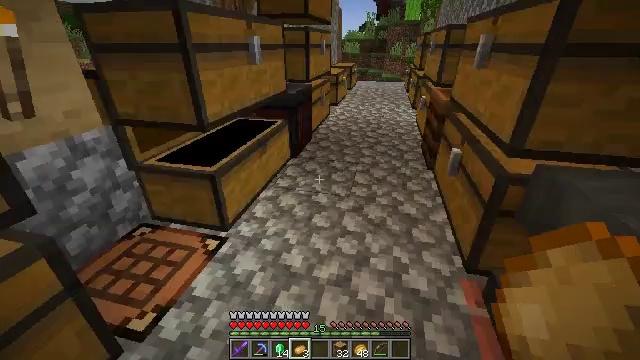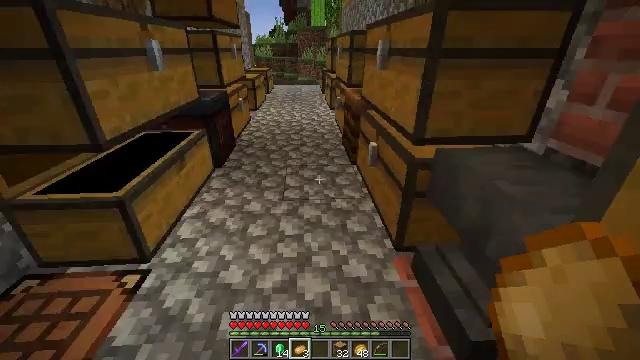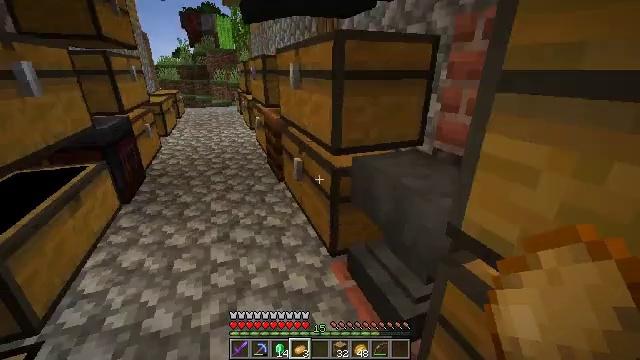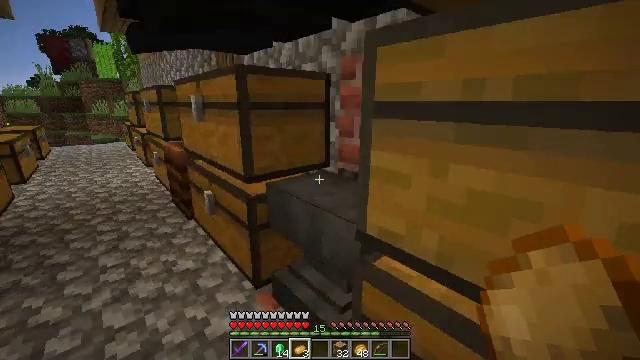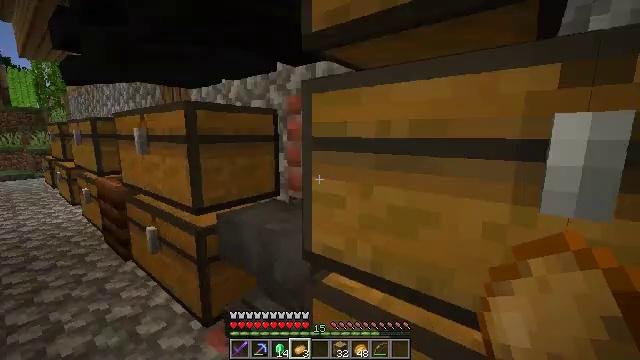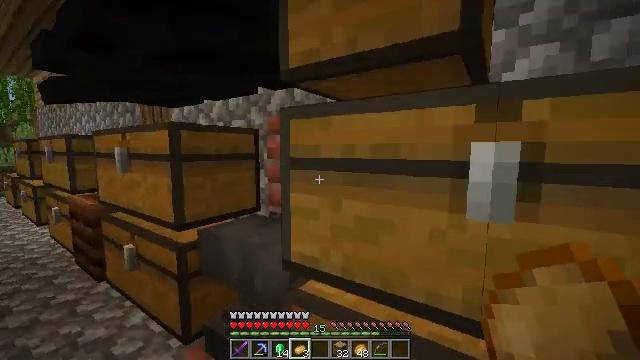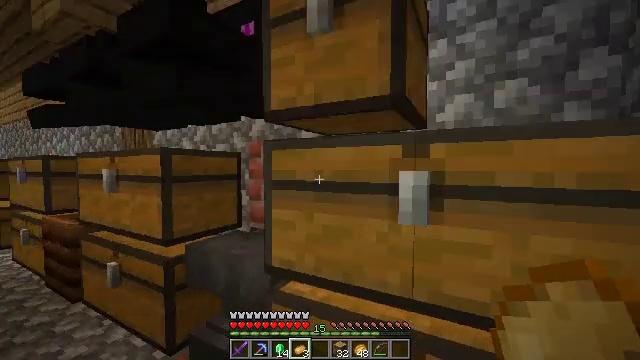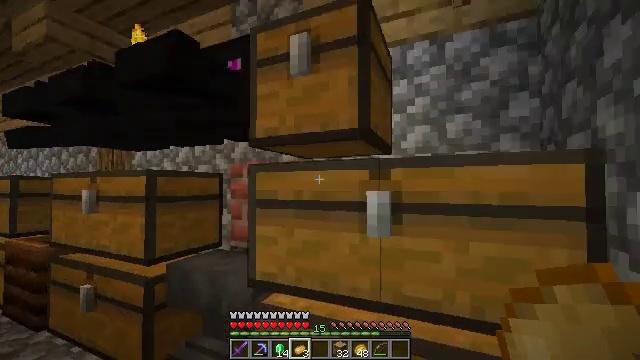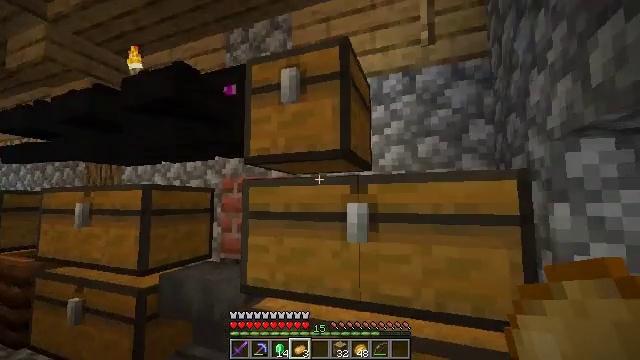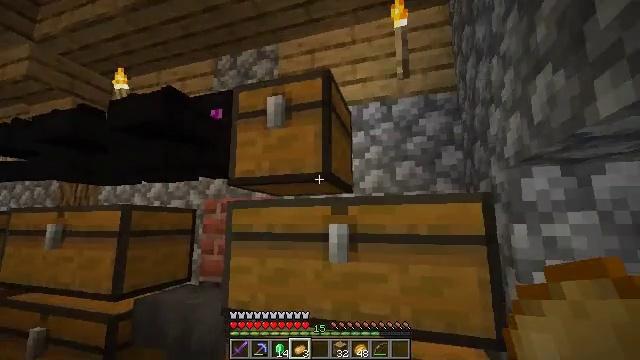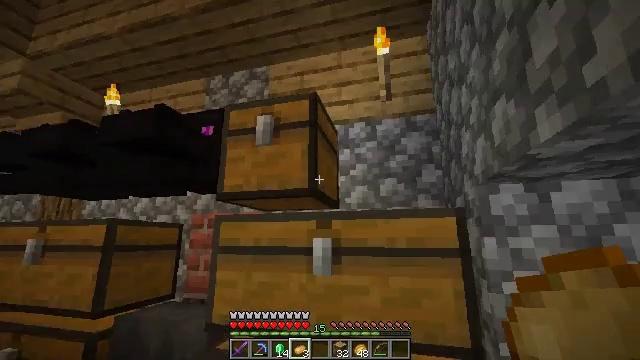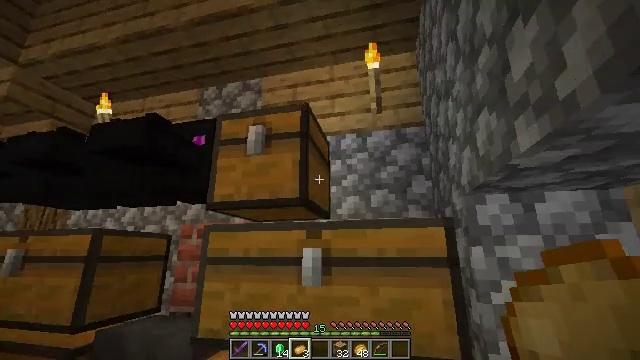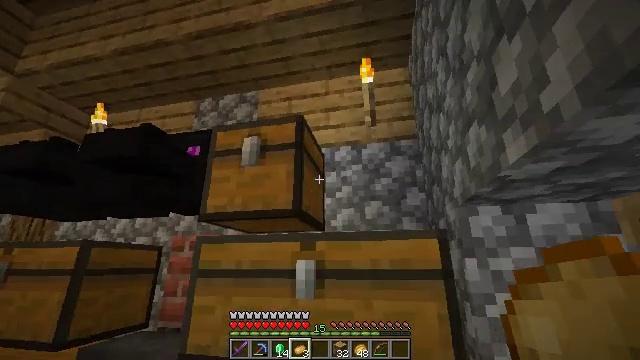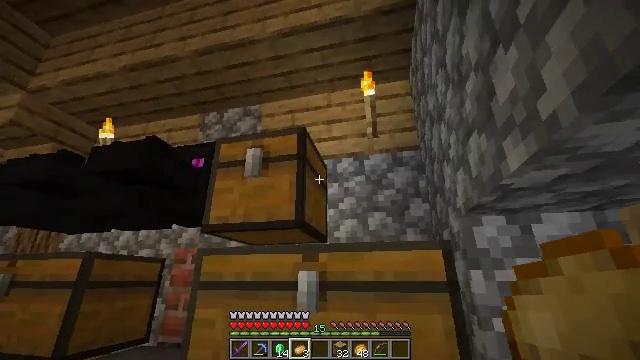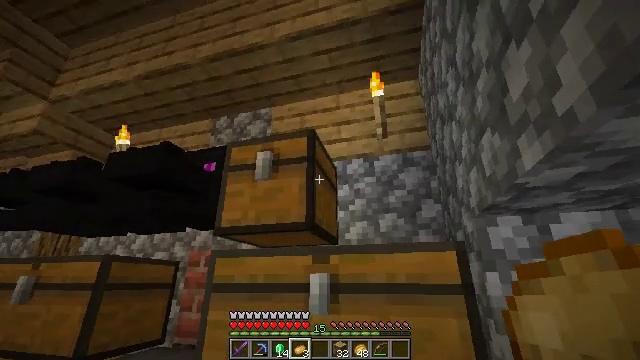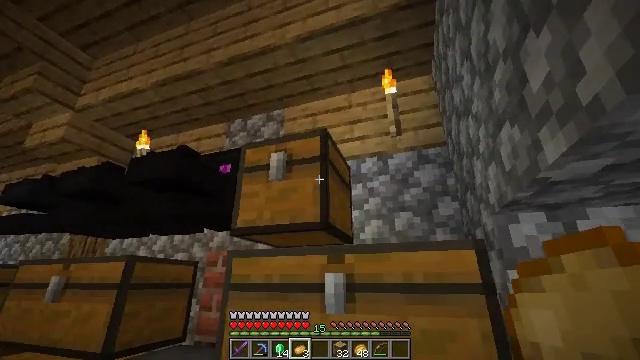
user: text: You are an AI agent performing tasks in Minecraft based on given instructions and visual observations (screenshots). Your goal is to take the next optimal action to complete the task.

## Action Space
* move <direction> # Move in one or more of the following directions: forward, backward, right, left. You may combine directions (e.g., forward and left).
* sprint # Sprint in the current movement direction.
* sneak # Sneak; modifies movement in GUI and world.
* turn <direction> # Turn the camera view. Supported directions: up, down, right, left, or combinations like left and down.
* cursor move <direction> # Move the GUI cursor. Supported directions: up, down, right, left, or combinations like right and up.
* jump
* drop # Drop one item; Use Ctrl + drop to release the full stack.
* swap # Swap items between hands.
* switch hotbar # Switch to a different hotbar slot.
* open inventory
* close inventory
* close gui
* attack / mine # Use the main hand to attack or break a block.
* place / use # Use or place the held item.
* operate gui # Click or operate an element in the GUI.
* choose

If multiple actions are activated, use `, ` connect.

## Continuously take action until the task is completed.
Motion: motion action
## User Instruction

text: Break the cobblestone to create a path.
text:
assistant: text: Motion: turn right
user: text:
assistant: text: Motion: move back, turn right and up
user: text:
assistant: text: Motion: move back, turn right and up
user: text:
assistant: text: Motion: move back, turn right and up
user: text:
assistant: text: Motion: move back, turn right and up
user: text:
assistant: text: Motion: move back, turn right and up
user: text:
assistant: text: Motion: move back, turn right and up
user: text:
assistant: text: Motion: move back, turn right and up
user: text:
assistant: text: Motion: turn right and up
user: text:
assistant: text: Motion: turn right and up
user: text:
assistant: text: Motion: turn right and up
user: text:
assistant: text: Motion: turn right and up
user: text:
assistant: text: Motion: turn up
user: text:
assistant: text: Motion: turn left
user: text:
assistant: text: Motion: turn left
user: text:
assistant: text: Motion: turn left
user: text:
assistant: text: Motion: turn left
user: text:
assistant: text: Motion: use / place
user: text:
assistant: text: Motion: use / place
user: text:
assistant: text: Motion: turn left, use / place
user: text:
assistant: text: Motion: turn left and up
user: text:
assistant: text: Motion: no_op
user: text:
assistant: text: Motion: open gui
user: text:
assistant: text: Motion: no_op
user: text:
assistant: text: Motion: no_op
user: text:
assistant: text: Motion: no_op
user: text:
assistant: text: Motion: no_op
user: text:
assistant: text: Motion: no_op
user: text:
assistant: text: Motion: no_op
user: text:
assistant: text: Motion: no_op